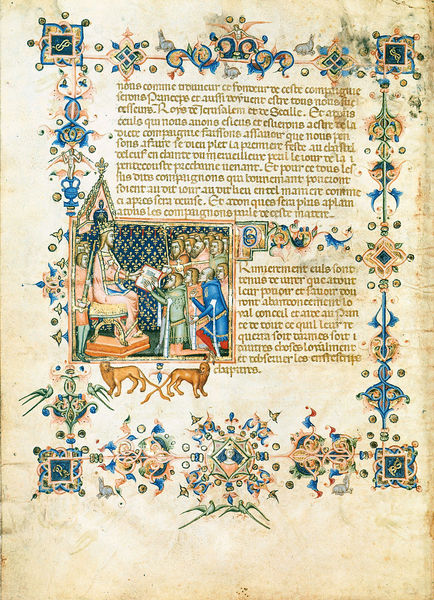
Titel: Die Statuten vom Orden des Heiligen Geistes des Ludwig von Tarent. Paris, Bibliothèque Nationale de France, MS. FR. 4274
Künstler: Christoforo Orimina
Institution: Paris, Bibliothèque Nationale
Schlagwörter: blau, menschen, männer, rot, tiere, versammlung, vögel, krone, schrift, französisch, könig, thron, ornamente, stufen, buch, schwalben, seite, text, buchstaben, volk, lilie, buchseite, löwen, mittelalter, audienz, lilien, latein, rat, marder, mein mitspieler ist ein hohlkopf, llöwen, köönig